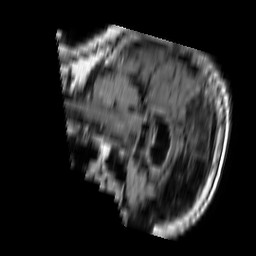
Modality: FLAIR
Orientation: sagittal
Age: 71
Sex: male
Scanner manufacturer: philips
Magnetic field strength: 1.5 T
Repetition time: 11 s
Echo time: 0.14 s